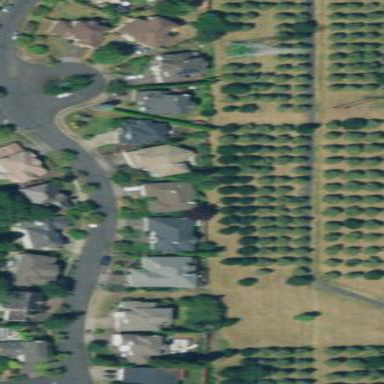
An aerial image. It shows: Orchard.